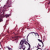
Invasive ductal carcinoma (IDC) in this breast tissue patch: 0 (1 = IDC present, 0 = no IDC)